Question: I'm doing the <URL>.
This is the model:

The entities Instructor and Student are derived types with the BaseType Person.
The problem is: How can I query the Instructor and Student entities directly in LINQ if they are not visible in ObjectContext?
I was expecting to do somenthig like this:
> var result = from student in ctx.Students select student;
The derived entities seems to exist only as entities (EntityObject) and not as ObjectSet.
Thanks!
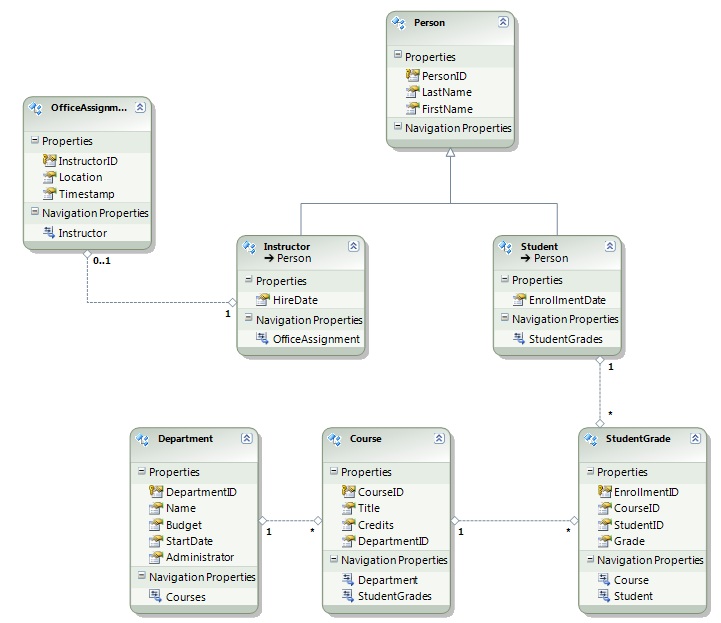
Answer: You should have a 'People' property on the <URL> that is generated for you. From there, you can get all the base types:
'''
var allPeople = ctx.People;
'''
Or, if you want a specific derived type, you can use the <URL>, like so:
'''
var students = allPeople.OfType<Student>();
var instructors = allPeople.OfType<Instructor>();
'''